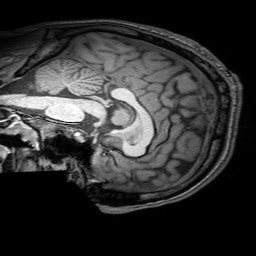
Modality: T1w
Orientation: sagittal
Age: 26
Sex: male